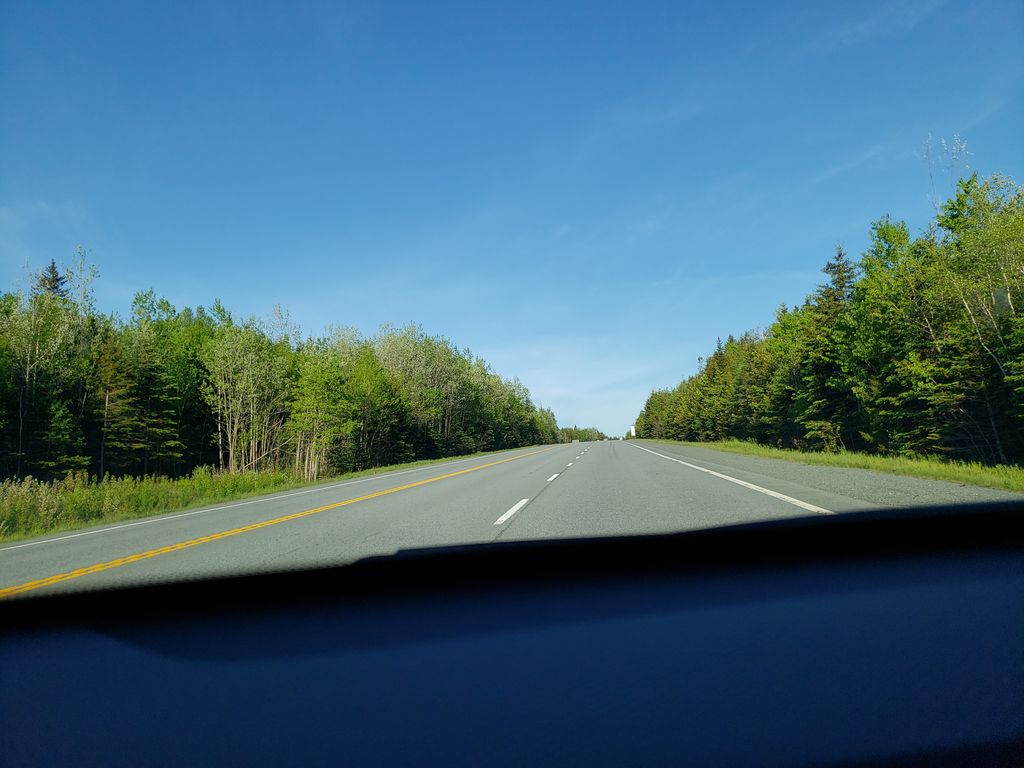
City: halifax